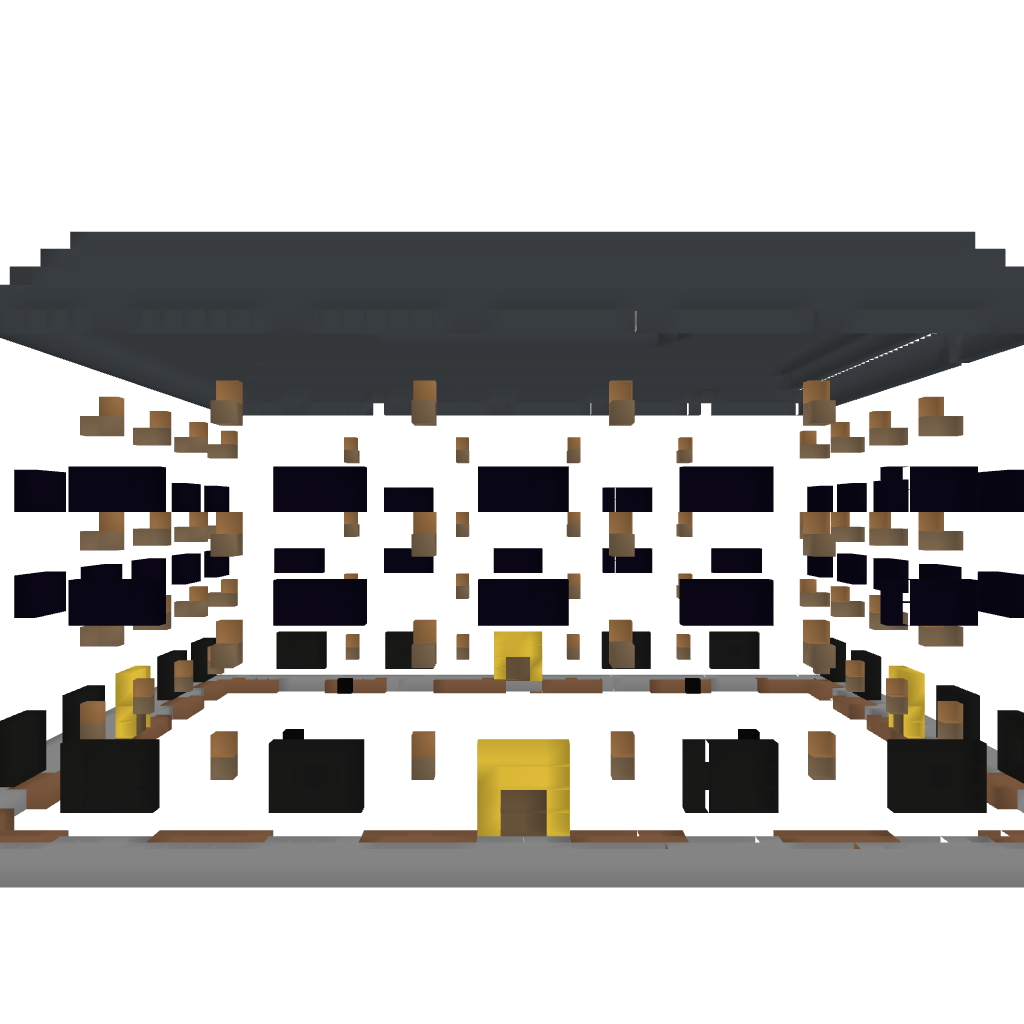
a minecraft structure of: Tom's - Department Store